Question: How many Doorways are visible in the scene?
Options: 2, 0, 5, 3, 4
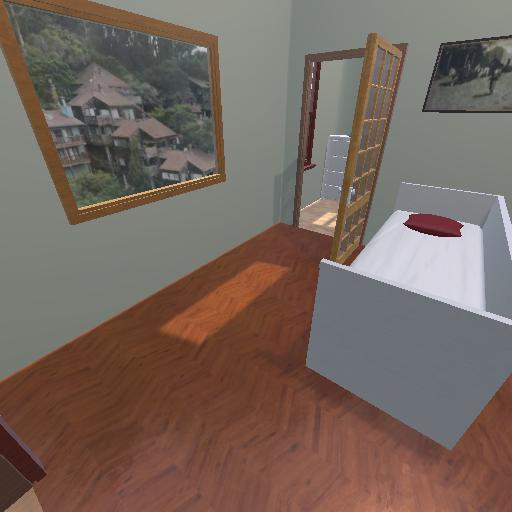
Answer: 2